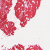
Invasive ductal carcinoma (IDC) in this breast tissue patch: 0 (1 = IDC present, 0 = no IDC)